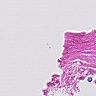
Metastatic tissue present: no